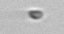
Label: nanoplankton_mix